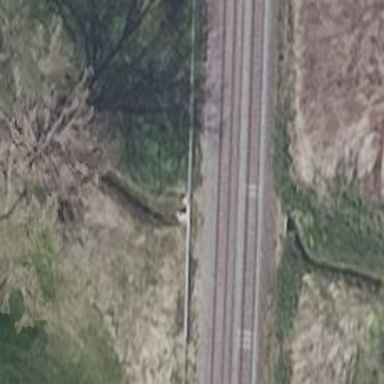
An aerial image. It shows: Culvert tunnel.